Question: I am using a simply city SuggestBox where I am getting list of cities from the database and putting them in GWT suggestBox oracle.
After that user can select his city from the suggestBox suggestions and user saves his record. For example, he will select "London" from the suggestbox list.
Now when user saves his record, I will not save "London" in the database for that user, instead I want to save "3" (london ID) in database.
For this what I am doing is like this:
'''
public MultiWordSuggestOracle createCitiesOracle(ArrayList<City> cities){
for(int i=0; i<cities.size(); i++){
oracle.add(cities.get(i).getCity()+","+cities.get(i).getCityId());
}
return oracle;
}
'''
Now, I have the city and cityID both displaying in suggestBox and then can save from there 'city' and 'cityId'.
Everything works fine, but it doesn't looks good:

like it dispays as "London,3" and so on in the suggestBox suggestions..
I don't want to show this 3, how and where can I save this Id(3) for future use?
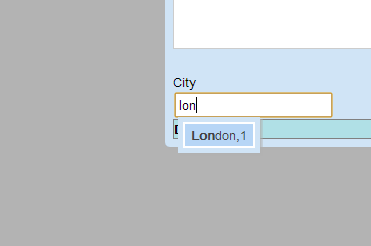
Answer: You can also create your own typed Suggestion-Box. You need to implement "Suggestion" and extend "SuggestOracle".
Super simple version may look:
'''
// CityOracle
public class CityOracle extends SuggestOracle {
Collection<CitySuggestion> collection;
public CityOracle(Collection<CitySuggestion> collection) {
this.collection = collection;
}
@Override
public void requestSuggestions(Request request, Callback callback) {
final Response response = new Response();
response.setSuggestions(collection);
callback.onSuggestionsReady(request, response);
}
}
//CitySuggestion
public class CitySuggestion implements Suggestion, Serializable, IsSerializable {
City value;
public CitySuggestion(City value) {
this.value = value;
}
@Override
public String getDisplayString() {
return value.getName();
}
@Override
public String getReplacementString() {
return value.getName();
}
public City getCity() {
return value;
}
}
// Usage in your code:
// list of cities - you may take it from the server
List<City> cities = new ArrayList<City>();
cities.add(new City(1l, "London"));
cities.add(new City(2l, "Berlin"));
cities.add(new City(3l, "Cracow"));
// revert cities into city-suggestions
Collection<CitySuggestion> citySuggestions = new ArrayList<CitySuggestion>();
for (City city : cities) {
citySuggestions.add(new CitySuggestion(city));
}
//initialize city-oracle
CityOracle oracle = new CityOracle(citySuggestions);
// create suggestbox providing city-oracle
SuggestBox citySuggest = new SuggestBox(oracle);
// now when selecting an element from the list, the CitySuggest object will be returned. This object contains not only a string value but also represents selected city
citySuggest.addSelectionHandler(new SelectionHandler<SuggestOracle.Suggestion>() {
@Override
public void onSelection(SelectionEvent<Suggestion> event) {
Suggestion selectedItem = event.getSelectedItem();
//cast returned suggestion
CitySuggestion selectedCitySuggestion = (CitySuggestion) selectedItem;
City city = selectedCitySuggestion.getCity();
Long id = city.getId();
}
});
'''